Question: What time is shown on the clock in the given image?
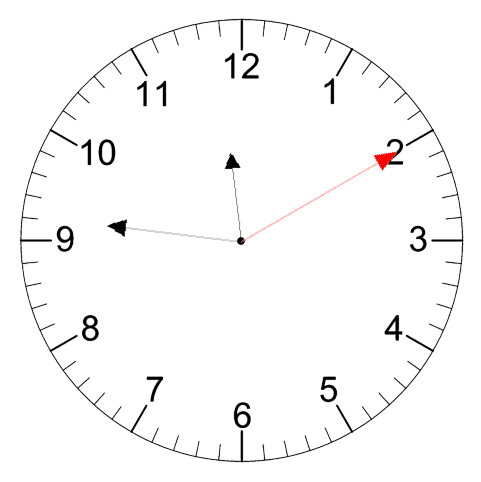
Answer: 11:46:10